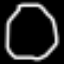
Label: octagon